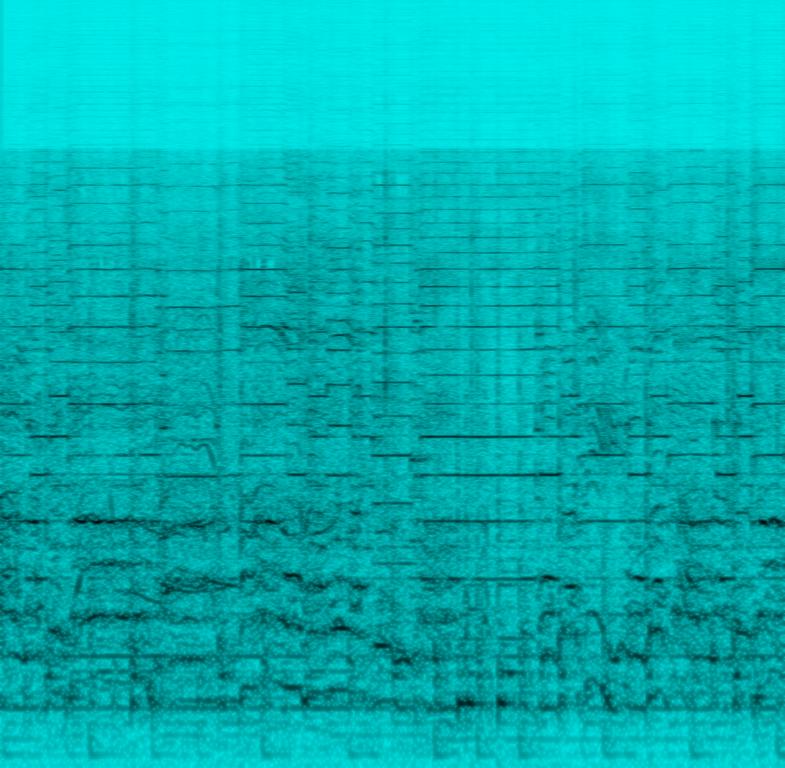
This song contains someone playing a rhythm on a djembe along with a frame drum. Someone is strumming chords on guitar while the bagpipes are taking the main melody. Then a male voice starts speaking and the crowd is cheering and clapping their hands. This song may be playing live at a traditional concert.